Question: I would like to plot two or more histograms from the same data, but inverting the coordinates of one group, like the following:

(note: this figure is taken from <URL>
For example, let's take the diamonds dataset from ggplot2:
'''
> library(ggplot2)
> head(diamonds)
carat cut color clarity depth table price x y z
1 0.23 Ideal E SI2 61.5 55 326 3.95 3.98 2.43
2 0.21 Premium E SI1 59.8 61 326 3.89 3.84 2.31
3 0.23 Good E VS1 56.9 65 327 4.05 4.07 2.31
4 0.29 Premium I VS2 62.4 58 334 4.20 4.23 2.63
5 0.31 Good J SI2 63.3 58 335 4.34 4.35 2.75
6 0.24 Very Good J VVS2 62.8 57 336 3.94 3.96 2.48
'''
One approach I have tried has been to calculate the histogram using stat_bin without plotting it, changing the values of the counts column returned by it.
'''
> my_sb <-stat_bin(data=diamonds, mapping=aes(x=x)
'''
The documentation of stat_bin says that this function should return a data.frame equal to the mapped one, but adding four new columns (count, density, ncount, ndensity). However, I can not find these columns anywhere:
'''
# I supposed that this should contain a count, density columns, but it does not.
> print(head(my_sb$data))
carat cut color clarity depth table price x y z
1 0.23 Ideal E SI2 61.5 55 326 3.95 3.98 2.43
2 0.21 Premium E SI1 59.8 61 326 3.89 3.84 2.31
3 0.23 Good E VS1 56.9 65 327 4.05 4.07 2.31
4 0.29 Premium I VS2 62.4 58 334 4.20 4.23 2.63
5 0.31 Good J SI2 63.3 58 335 4.34 4.35 2.75
6 0.24 Very Good J VVS2 62.8 57 336 3.94 3.96 2.48
'''
Another possible approach is to use scale_y_reverse(), but I don't know how to apply it to a single dataset.
The third approach that I can think of is to use viewPorts, but I am not quite sure on how to implement it.
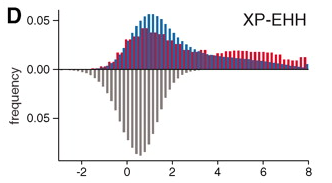
Answer: Like this maybe:
'''
ggplot(data = diamonds) +
geom_histogram(aes(x = x,y = ..count..)) +
geom_histogram(aes(x = x,y = -..count..))
'''
FYI - I couldn't remember exactly how I'd done this in the past, so I Googled "ggplot2 inverted histogram" and clicked on the <URL>, a StackOverflow question.
I'm not sure exactly how the proto object that 'stat_bin' returns is structured, but the new variables are in there somewhere. The way this works is that 'geom_histogram' itself calls 'stat_bin' to perform the binning, and so it has access to the computed variables, which we can map to the 'y' variable.